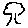
Label: tree